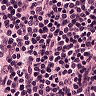
Metastatic tissue present: no